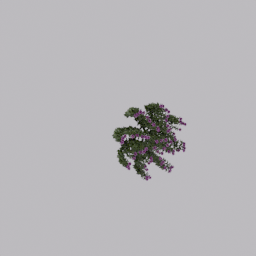
Label: nature